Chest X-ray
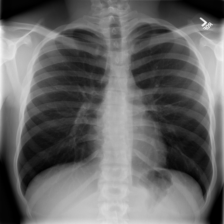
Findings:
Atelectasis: negative
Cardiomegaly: negative
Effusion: negative
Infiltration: positive
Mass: negative
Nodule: negative
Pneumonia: negative
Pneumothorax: negative
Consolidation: negative
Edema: negative
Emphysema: negative
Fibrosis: negative
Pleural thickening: negative
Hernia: negative